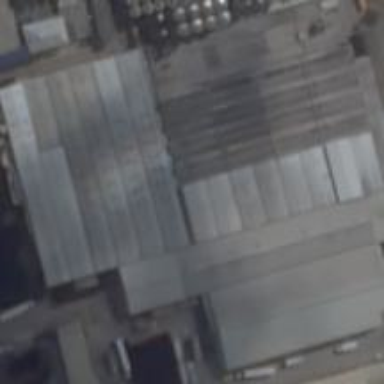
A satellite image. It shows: Industrial building with mixed roof design.